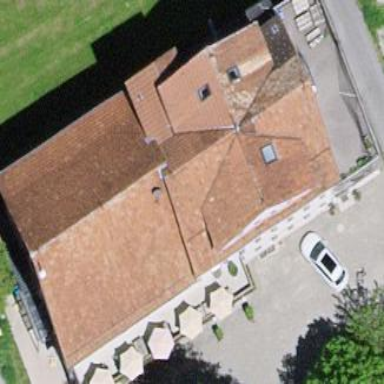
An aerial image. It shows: Restaurant in building.